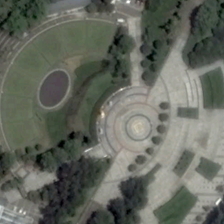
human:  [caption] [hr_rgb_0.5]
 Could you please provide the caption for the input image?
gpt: many green trees are around a circle square with some green trees .

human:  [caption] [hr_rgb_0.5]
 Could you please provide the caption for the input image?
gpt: the square is surrounded by many dark green trees and buildings .

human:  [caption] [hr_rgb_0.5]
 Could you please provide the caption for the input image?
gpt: many green trees are around a circle square with some green trees .

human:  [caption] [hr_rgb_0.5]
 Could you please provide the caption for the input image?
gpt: large square center fan shaped flower beds .

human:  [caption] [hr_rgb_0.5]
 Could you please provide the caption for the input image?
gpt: large square center fan shaped flower beds .